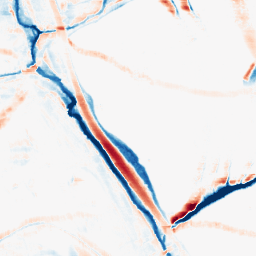
Category: morphological
Decomposition family: morphological_rect
Decomposition parameters: operation: average
width: 20
height: 10
Upsampling method: bilinear
Upsampling parameters: scale: 8
Upsampling scale: 8